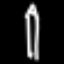
Label: pencil